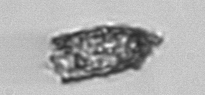
Label: Tintinnopsis